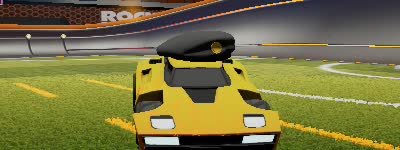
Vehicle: breakout